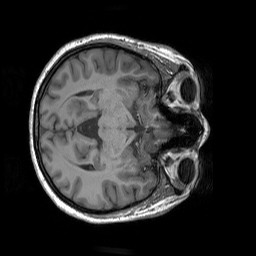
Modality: T1w
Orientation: axial
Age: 26
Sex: female
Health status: healthy
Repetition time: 1.9 s
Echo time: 0.00252 s